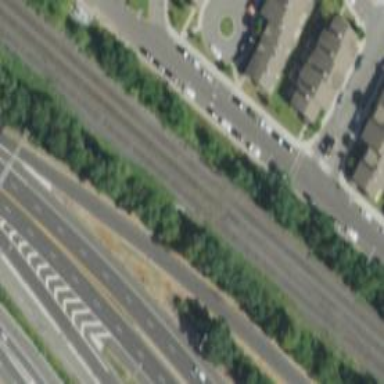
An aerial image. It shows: Trunk link highway with asphalt surface.